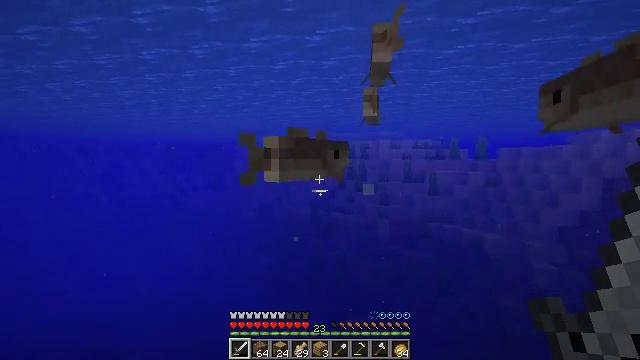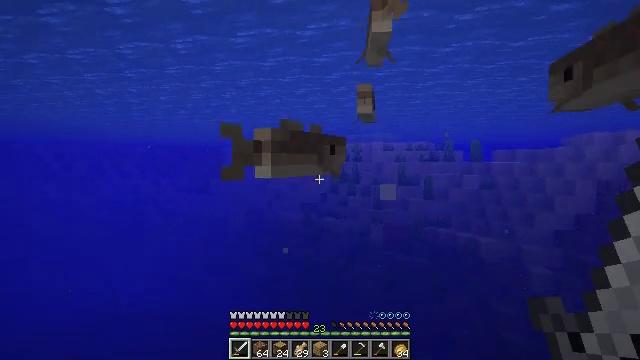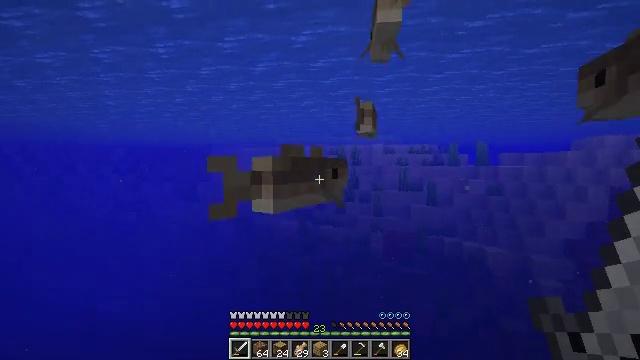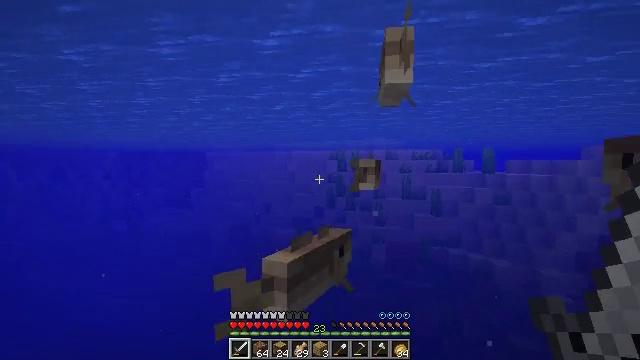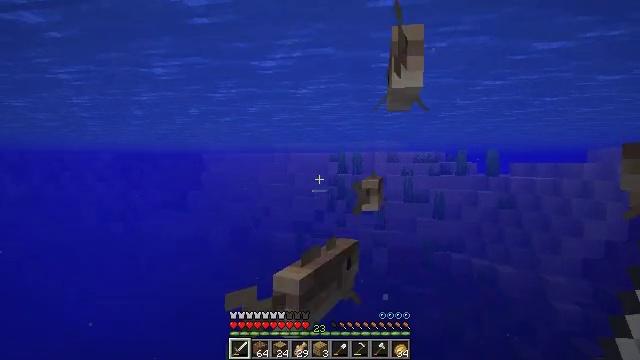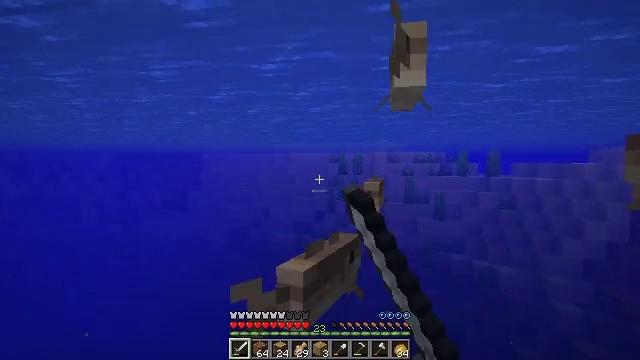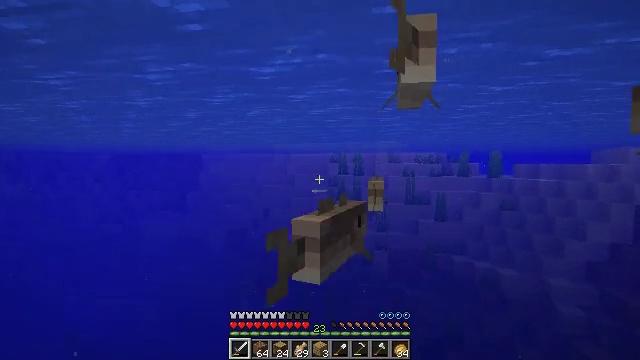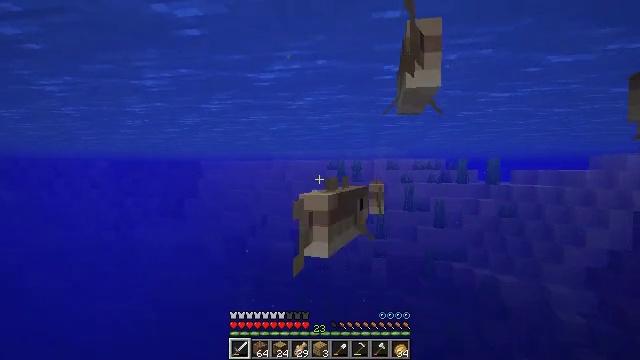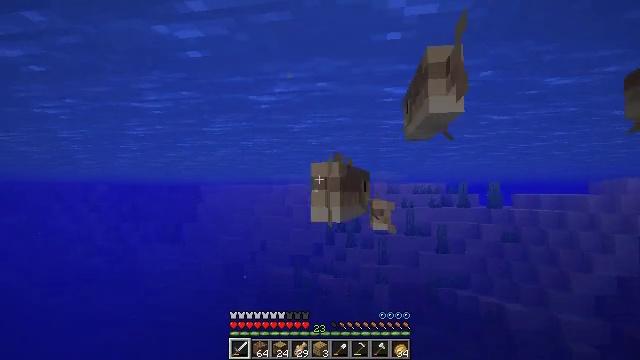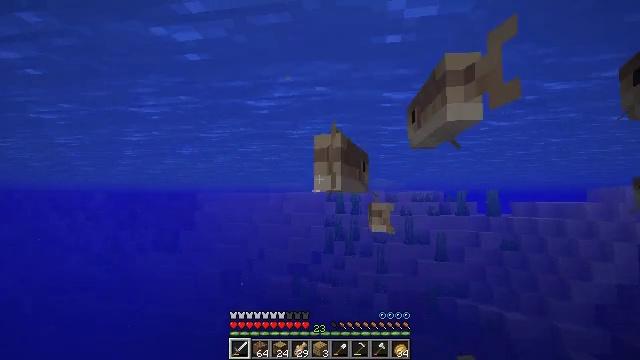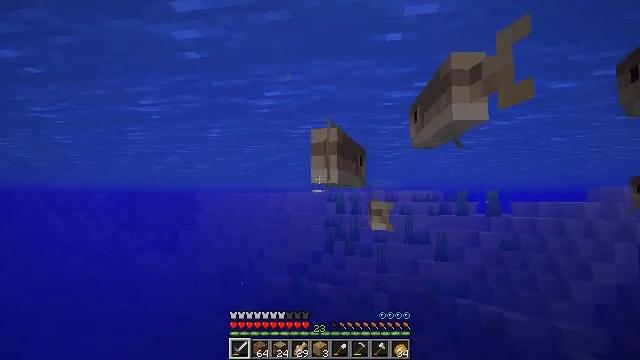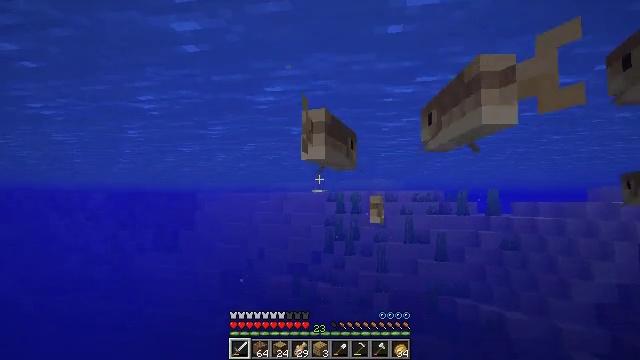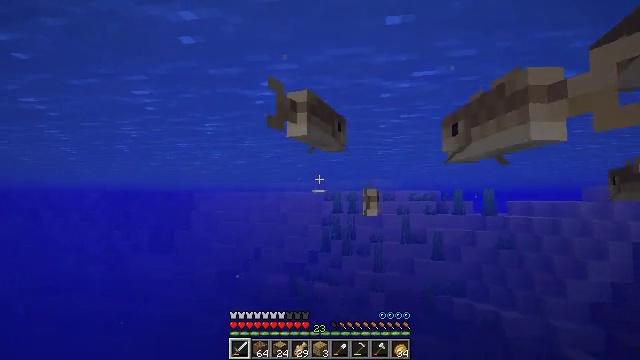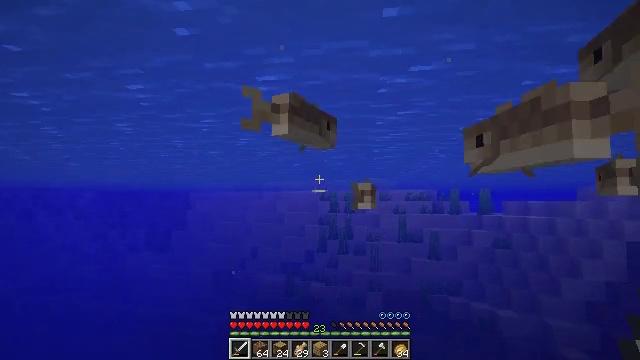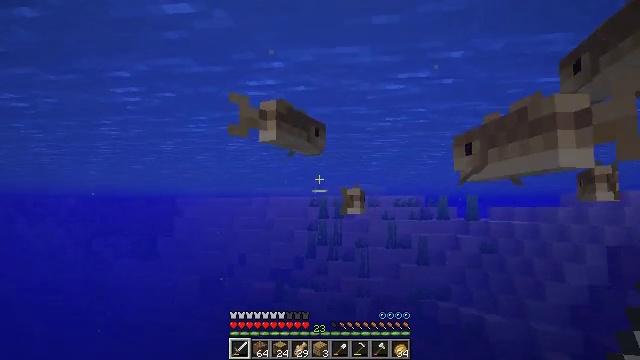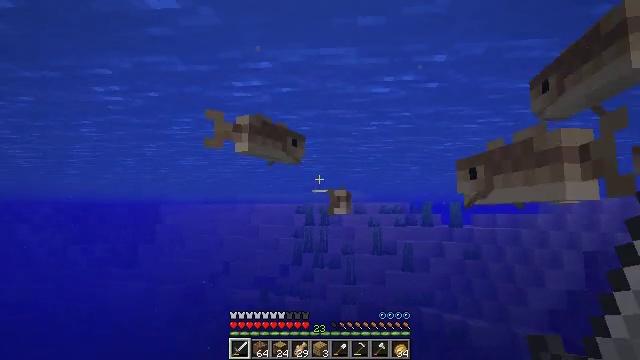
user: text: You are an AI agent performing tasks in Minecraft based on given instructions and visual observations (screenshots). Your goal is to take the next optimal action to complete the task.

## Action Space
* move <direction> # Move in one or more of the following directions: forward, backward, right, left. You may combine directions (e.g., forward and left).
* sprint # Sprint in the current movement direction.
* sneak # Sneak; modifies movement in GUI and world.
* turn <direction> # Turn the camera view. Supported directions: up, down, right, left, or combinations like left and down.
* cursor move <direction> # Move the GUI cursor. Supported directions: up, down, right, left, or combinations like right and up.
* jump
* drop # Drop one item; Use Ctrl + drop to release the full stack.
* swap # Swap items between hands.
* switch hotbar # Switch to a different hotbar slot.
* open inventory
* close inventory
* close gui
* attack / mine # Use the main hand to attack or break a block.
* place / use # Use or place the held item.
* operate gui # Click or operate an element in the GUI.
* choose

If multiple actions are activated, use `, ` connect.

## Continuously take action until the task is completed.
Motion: motion action
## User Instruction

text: Hunt fish.
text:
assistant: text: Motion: turn right
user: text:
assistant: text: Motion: no_op
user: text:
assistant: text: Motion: no_op
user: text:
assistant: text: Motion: attack / mine
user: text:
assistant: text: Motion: attack / mine
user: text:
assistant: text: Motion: attack / mine
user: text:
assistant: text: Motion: turn up
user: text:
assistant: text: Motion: turn up
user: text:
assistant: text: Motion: turn up
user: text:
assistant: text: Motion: no_op
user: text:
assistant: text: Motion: no_op
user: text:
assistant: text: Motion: no_op
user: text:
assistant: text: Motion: no_op
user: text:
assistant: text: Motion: turn right and up
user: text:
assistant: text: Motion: turn right and up
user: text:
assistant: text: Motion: move forward, turn right
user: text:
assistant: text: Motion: move forward, turn right
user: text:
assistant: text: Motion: move forward, turn right and down
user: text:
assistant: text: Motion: move forward, turn right and down
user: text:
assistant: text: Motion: move forward, turn right and down
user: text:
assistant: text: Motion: move forward, turn right and down, attack / mine
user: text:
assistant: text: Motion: move forward, turn right and down, attack / mine
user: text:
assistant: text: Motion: move forward, turn right, attack / mine
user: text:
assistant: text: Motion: move forward, turn right and up
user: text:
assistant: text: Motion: turn up
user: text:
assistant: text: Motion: turn right and up
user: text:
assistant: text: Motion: turn right and up
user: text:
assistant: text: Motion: turn right and up
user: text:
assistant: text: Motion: attack / mine
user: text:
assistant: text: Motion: attack / mine